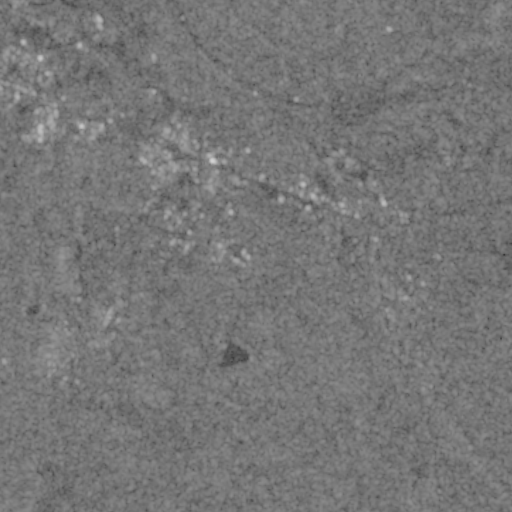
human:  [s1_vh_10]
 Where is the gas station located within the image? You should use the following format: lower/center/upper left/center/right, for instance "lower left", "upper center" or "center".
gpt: The gas station is located in the upper left of the image.
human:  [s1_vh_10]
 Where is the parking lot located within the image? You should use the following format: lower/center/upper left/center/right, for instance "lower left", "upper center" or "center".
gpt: The parking lot is located in the upper left of the image.
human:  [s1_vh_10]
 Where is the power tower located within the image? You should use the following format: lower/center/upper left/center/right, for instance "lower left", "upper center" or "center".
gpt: The power tower is located in the upper center of the image.
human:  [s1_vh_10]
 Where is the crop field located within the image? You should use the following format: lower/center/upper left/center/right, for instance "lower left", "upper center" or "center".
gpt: There is no crop field in the image.

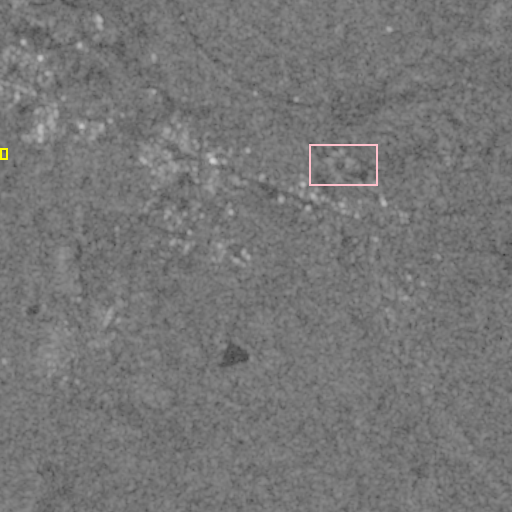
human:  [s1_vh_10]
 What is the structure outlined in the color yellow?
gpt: The structure outlined in yellow is a park.
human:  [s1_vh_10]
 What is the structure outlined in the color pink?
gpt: The structure outlined in pink is a quarry.
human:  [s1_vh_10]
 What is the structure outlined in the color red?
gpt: There is no red outline.